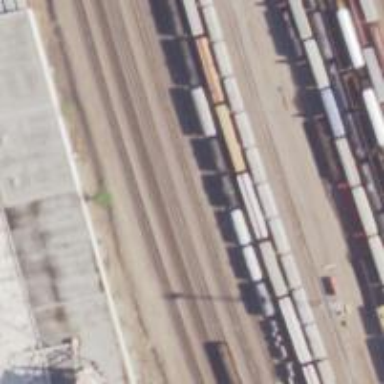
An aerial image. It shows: Railway yard in service.